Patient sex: F
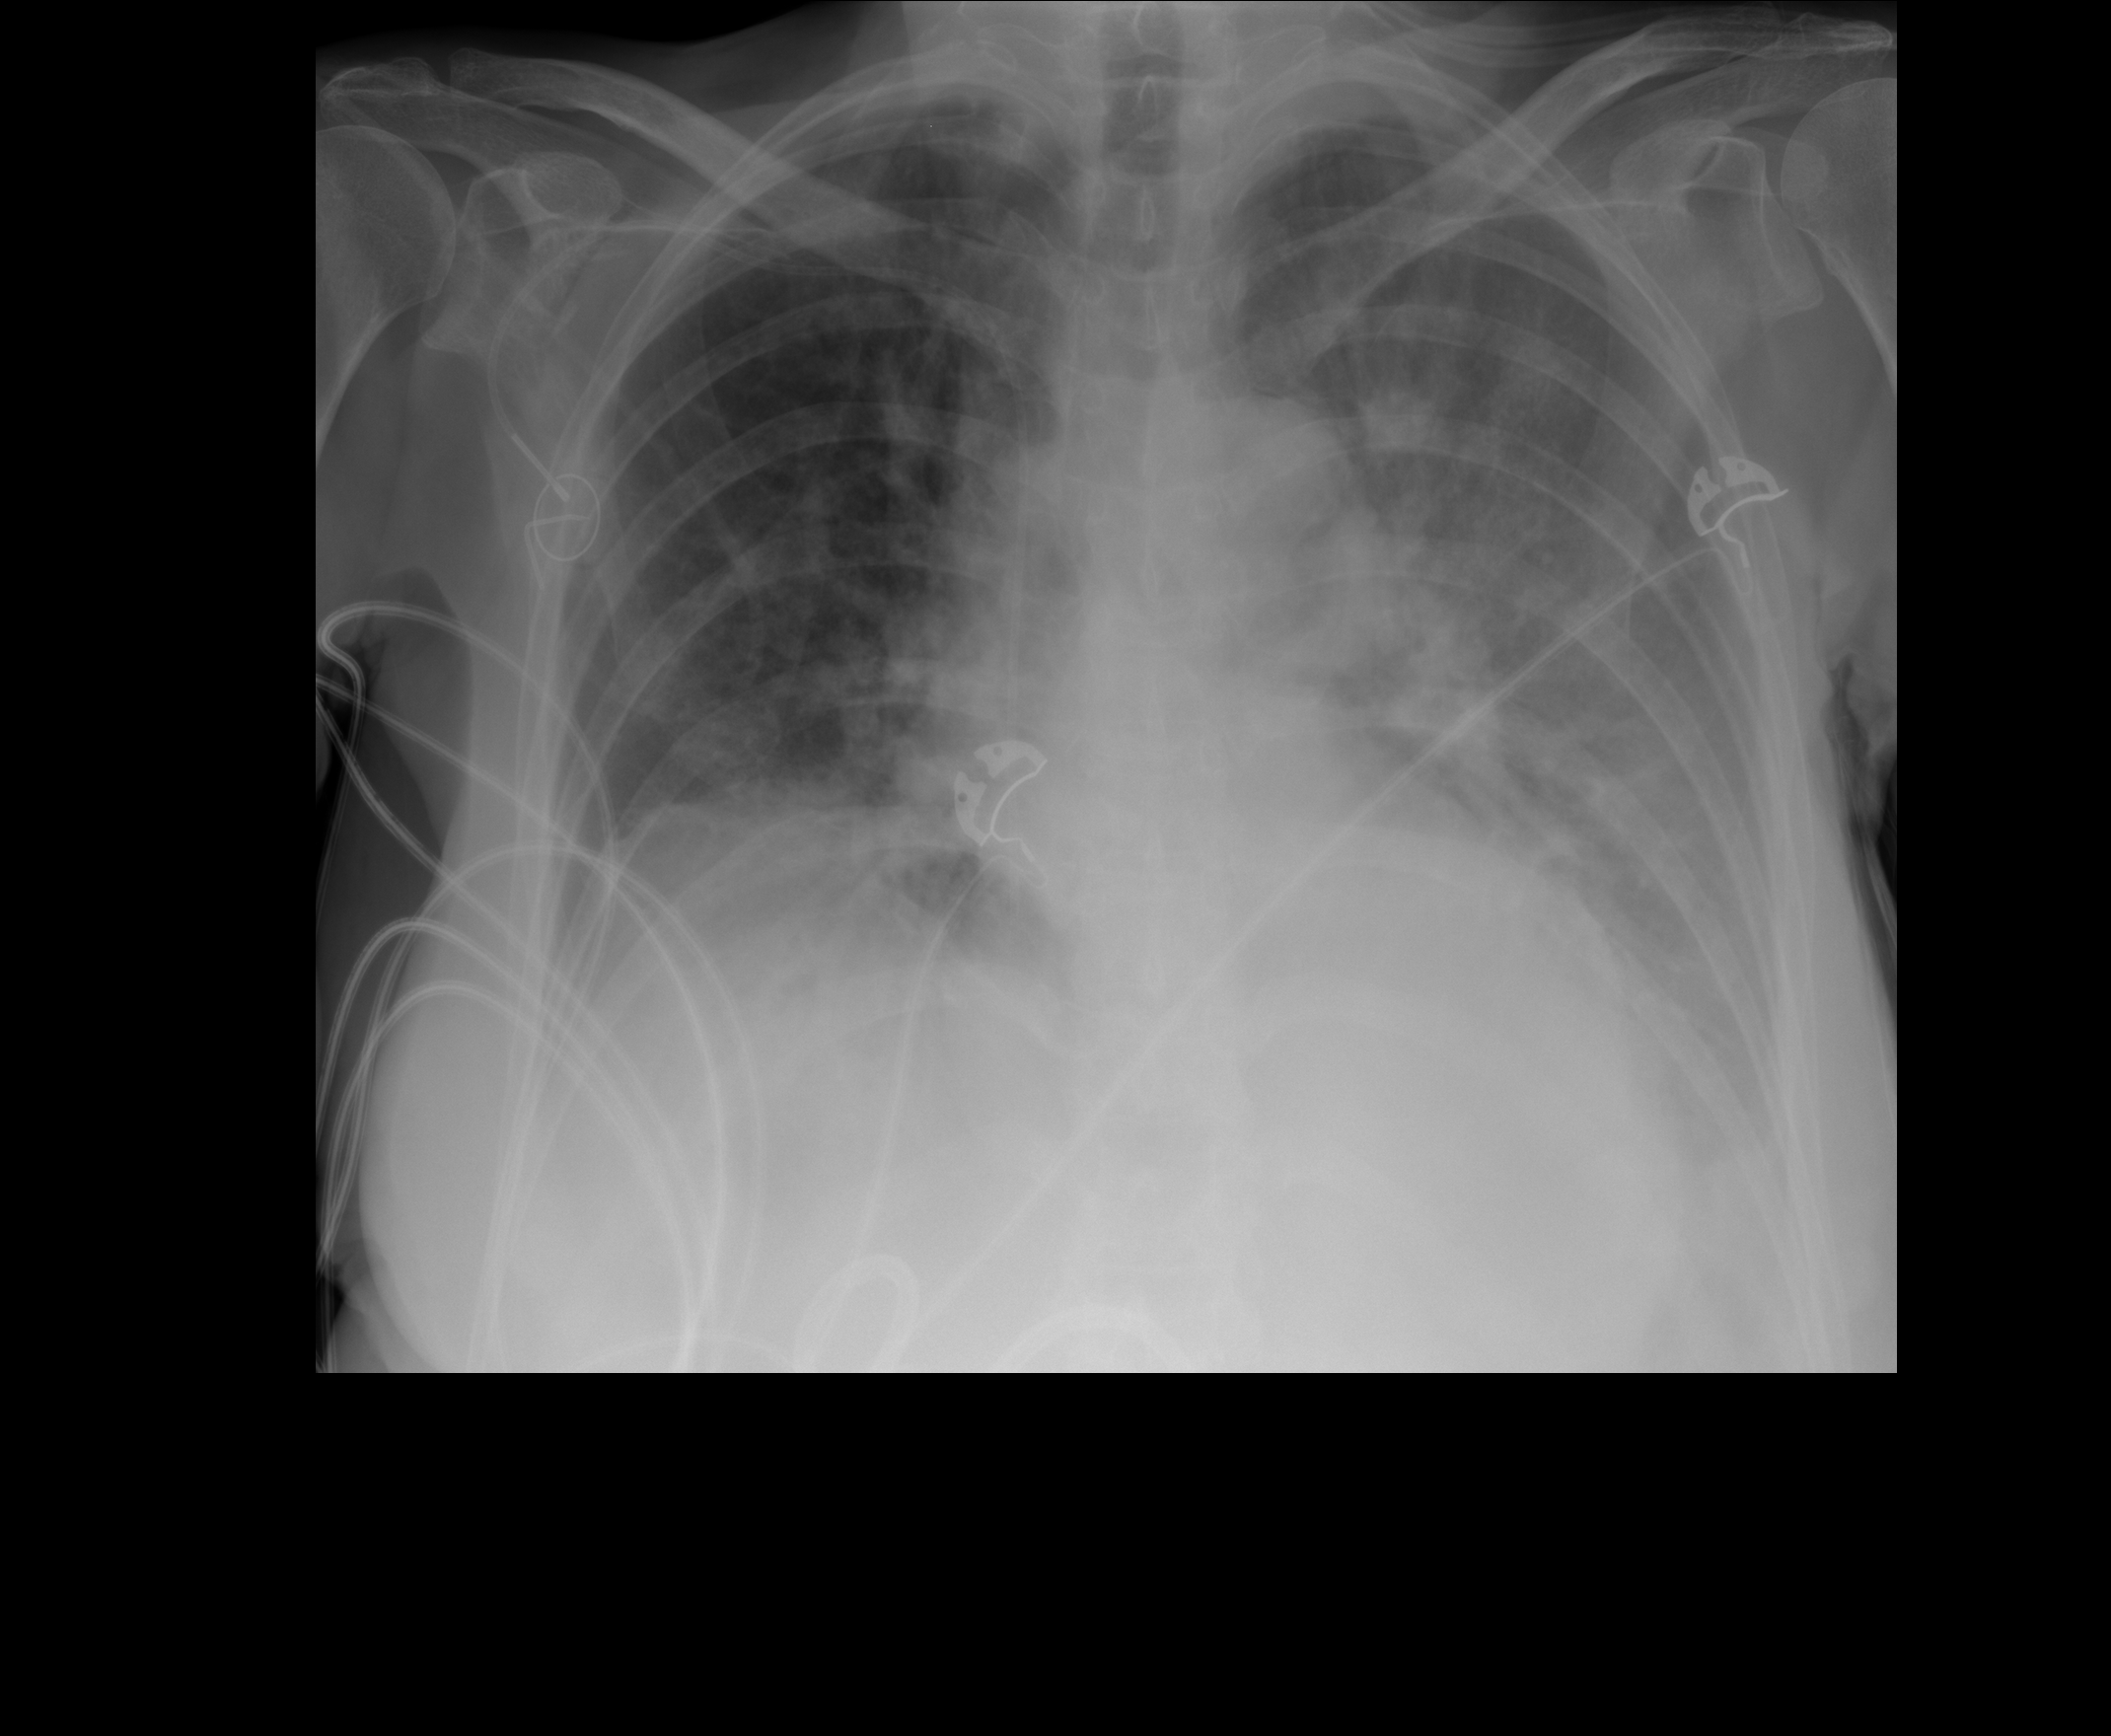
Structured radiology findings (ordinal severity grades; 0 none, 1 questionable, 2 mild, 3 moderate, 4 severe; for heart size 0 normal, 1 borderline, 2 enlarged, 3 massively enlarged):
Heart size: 0
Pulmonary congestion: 0
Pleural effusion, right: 0
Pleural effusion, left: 3
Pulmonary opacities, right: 0
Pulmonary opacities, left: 0
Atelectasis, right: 1
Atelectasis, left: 2